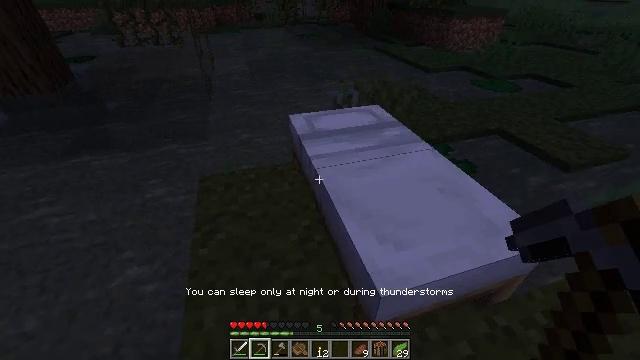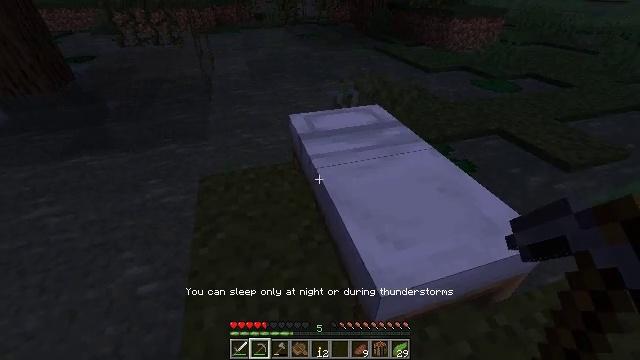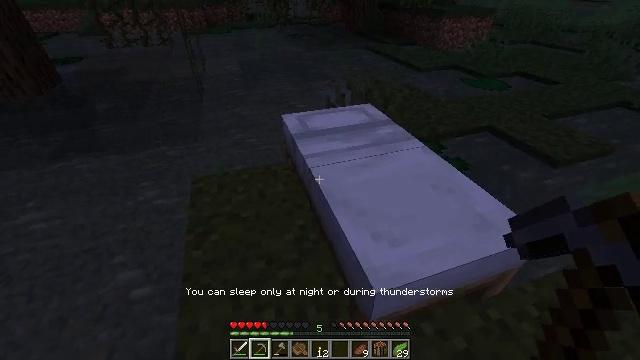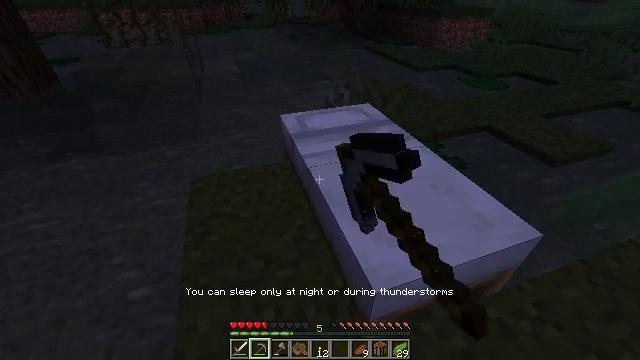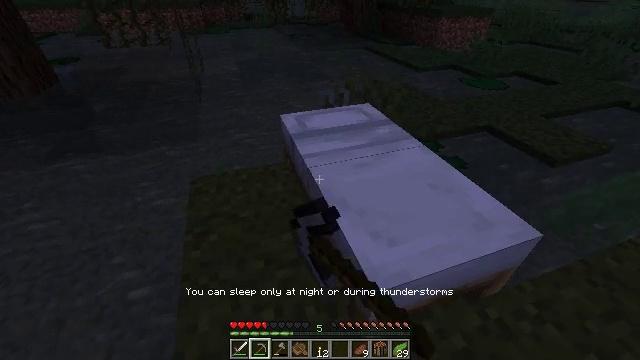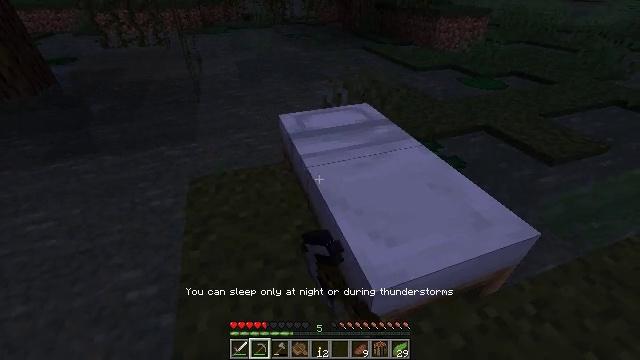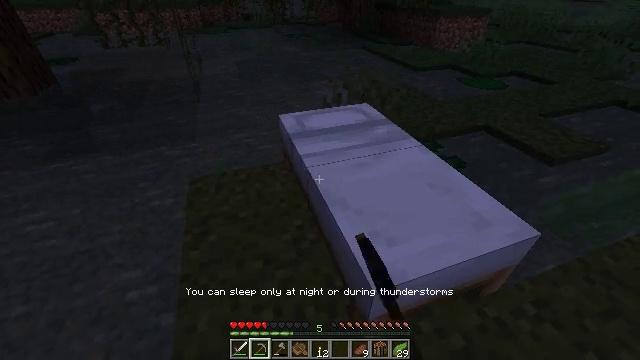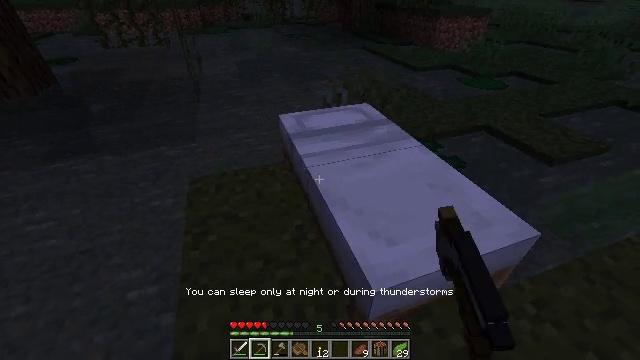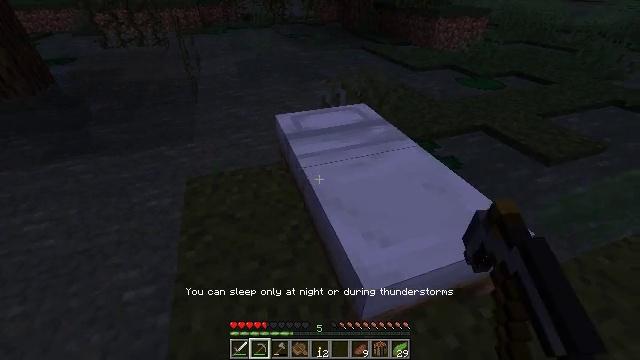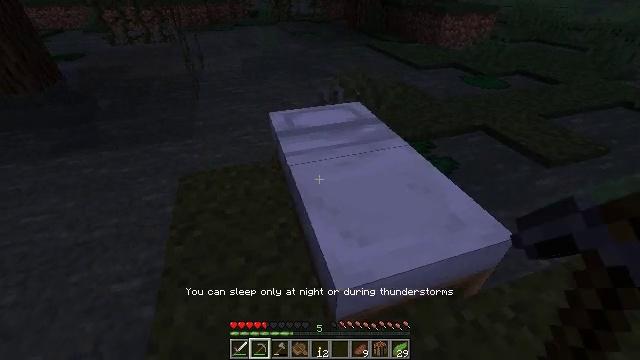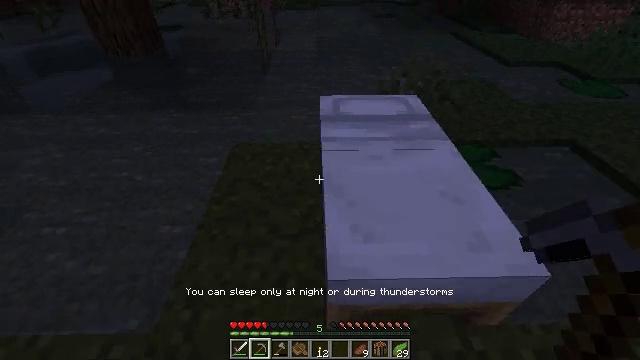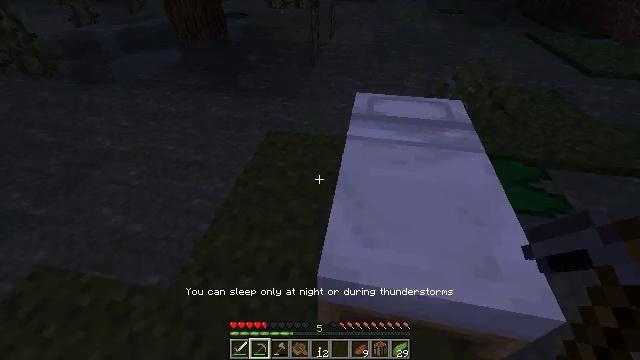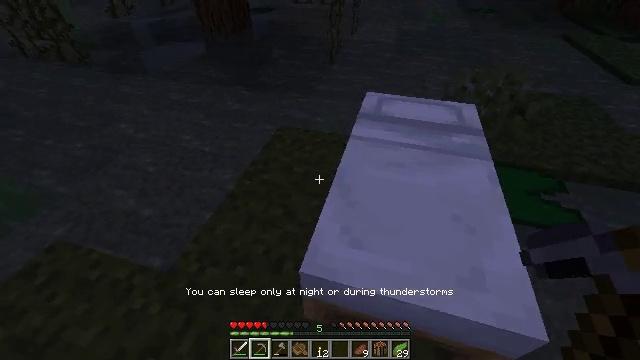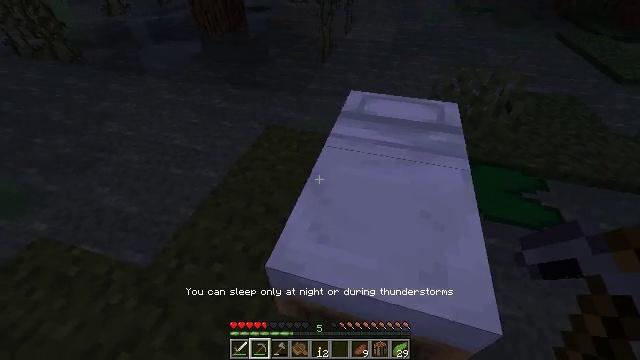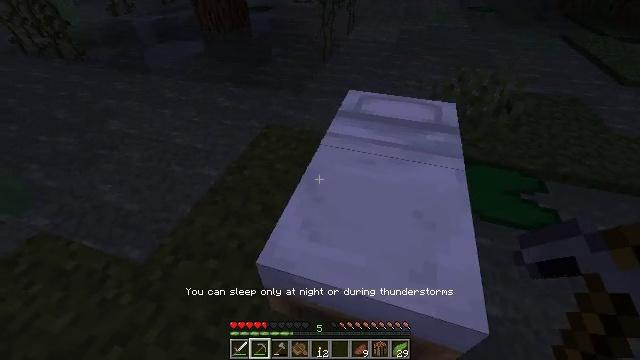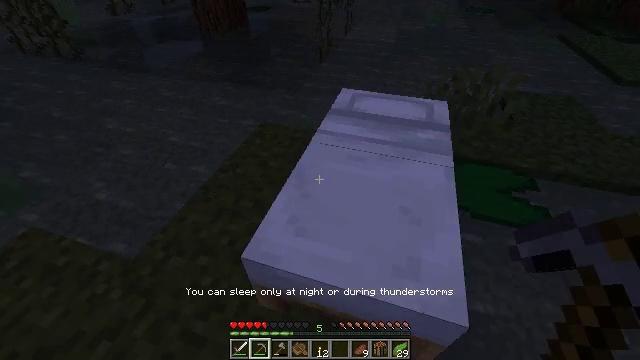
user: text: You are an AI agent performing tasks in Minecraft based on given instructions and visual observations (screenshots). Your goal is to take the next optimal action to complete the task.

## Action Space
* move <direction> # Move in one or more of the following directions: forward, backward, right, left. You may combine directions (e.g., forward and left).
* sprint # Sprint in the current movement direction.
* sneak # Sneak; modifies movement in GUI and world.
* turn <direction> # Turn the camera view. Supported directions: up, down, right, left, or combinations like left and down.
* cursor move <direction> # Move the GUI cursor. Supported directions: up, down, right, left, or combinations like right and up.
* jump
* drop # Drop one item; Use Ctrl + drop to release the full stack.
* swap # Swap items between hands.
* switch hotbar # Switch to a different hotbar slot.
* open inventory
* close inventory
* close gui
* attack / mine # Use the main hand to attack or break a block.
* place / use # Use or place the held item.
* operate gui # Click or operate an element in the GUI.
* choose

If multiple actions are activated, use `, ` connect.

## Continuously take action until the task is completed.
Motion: motion action
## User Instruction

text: Collect the potted red mushroom.
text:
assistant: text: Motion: no_op
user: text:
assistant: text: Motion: turn right
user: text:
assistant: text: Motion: no_op
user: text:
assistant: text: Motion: no_op
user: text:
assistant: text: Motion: no_op
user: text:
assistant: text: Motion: no_op
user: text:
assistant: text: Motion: no_op
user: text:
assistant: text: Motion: move right
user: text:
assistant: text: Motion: move right, turn left
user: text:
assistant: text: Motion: move right, turn left and down
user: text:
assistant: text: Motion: move right, turn left and down
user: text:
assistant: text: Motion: move right, turn left
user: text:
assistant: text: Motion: no_op
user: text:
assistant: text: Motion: use / place
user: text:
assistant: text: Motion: use / place
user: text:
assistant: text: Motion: use / place
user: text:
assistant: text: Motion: no_op
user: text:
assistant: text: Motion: no_op
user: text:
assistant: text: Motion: no_op
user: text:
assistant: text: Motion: no_op
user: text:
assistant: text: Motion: no_op
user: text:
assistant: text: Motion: no_op
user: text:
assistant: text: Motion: no_op
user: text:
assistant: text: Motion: no_op
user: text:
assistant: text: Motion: no_op
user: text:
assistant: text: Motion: move left, turn right and up
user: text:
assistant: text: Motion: move left, turn right and up
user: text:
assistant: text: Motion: move left, turn right and up
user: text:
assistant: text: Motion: move left, turn right
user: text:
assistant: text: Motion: turn right, use / place